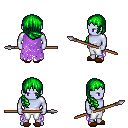
a pixel art fantasy rpg character, male body template, dark elf, purple skin, maroon tattered cape, white pants, green right-swept hairstyle, brown slippers, spear, four views (front, back, left, right), 2x2 character sprite sheet, small pixel art, hard edges, no anti-aliasing